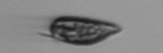
Label: Prorocentrum_triestinum